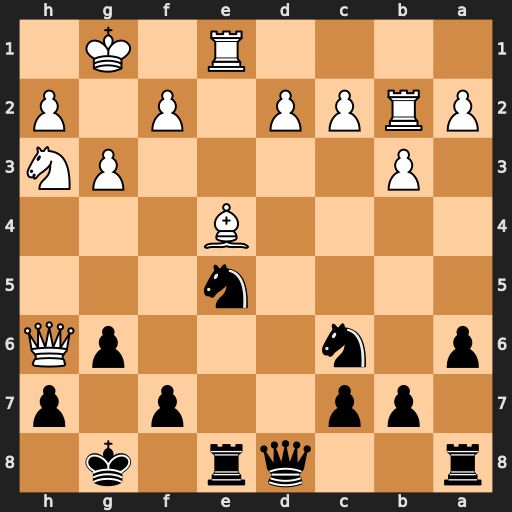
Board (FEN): r2qr1k1/1pp2p1p/p1n3pQ/4n3/4B3/1P4PN/PRPP1P1P/4R1K1
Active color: b
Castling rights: -
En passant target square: -
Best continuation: Nf3+ Bxf3 Rxe1+